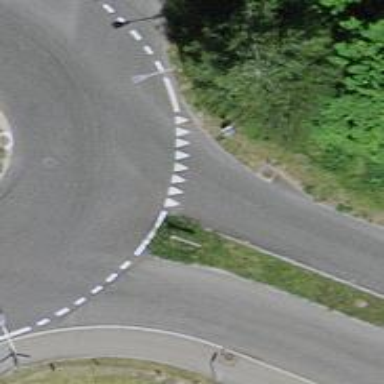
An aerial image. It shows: Road with "give way" sign.